【题型】填空题　【知识点】平面几何　【难度】medium
已知 \(n\) 是大于 3 的正整数，平面直角坐标系 \(xOy\) 中，正 \(n\) 边形 \(P_1P_2\cdots P_n\) 内接于单位圆。若集合 \(S = \{P \mid |PO| \le |PP_i|, i = 1,2,\cdots,n\}\)，则集合 \(S\) 表示的平面区域的面积为\underline{\quad\quad\quad}。（结果用 \(n\) 表示）
【解答】
\textbf{【答案】} $\dfrac{n}{4}\tan\dfrac{\pi}{n}$

\vspace{0.5em}

\textbf{【分析】} 根据给定信息，确定集合 \(S\) 表示的平面区域，再结合三角形面积求解即得。

\vspace{0.5em}

\textbf{【详解】} 由 \(|PO| \le |PP_i|\)，得点 \(P\) 在线段 \(OP_i\) 的垂直平分线分平面含点 \(O\) 一侧的区域，

线段 \(OP_1\) 的垂直平分线与线段 \(OP_2\) 的垂直平分线交于点 \(P_{12}\)，线段 \(OP_2\) 的垂直平分线与线段 \(OP_3\) 的垂直平分线交于点 \(P_{23}\)，

照此进行，线段 \(OP_n\) 的垂直平分线与线段 \(OP_1\) 的垂直平分线交于点 \(P_{n1}\)，

集合 \(S\) 表示的平面区域是正 \(n\) 边形 \(P_{12}P_{23}P_{34}\cdots P_{n1}\) 及内部，其内切圆半径为 \(\dfrac{1}{2}|OP_1| = \dfrac{1}{2}\)，

显然 \(\angle P_{12}OP_{23} = \dfrac{2\pi}{n}\)，\(|P_{12}P_{23}| = 2 \times \dfrac{1}{2}|OP_2|\tan\dfrac{\pi}{n} = \tan\dfrac{\pi}{n}\)，
\[
S_{\triangle OP_{12}P_{23}} = \dfrac{1}{2} \times \dfrac{1}{2} \times |P_{12}P_{23}| = \dfrac{1}{4}\tan\dfrac{\pi}{n},
\]
所以集合 \(S\) 表示的平面区域的面积为 \(\dfrac{n}{4}\tan\dfrac{\pi}{n}\)。

故答案为：$\dfrac{n}{4}\tan\dfrac{\pi}{n}$

\vspace{0.5em}

\textbf{【点睛】} 关键点睛：由题设信息，确定集合 \(S\) 表示的平面区域对应的图形是求解本题的关键。
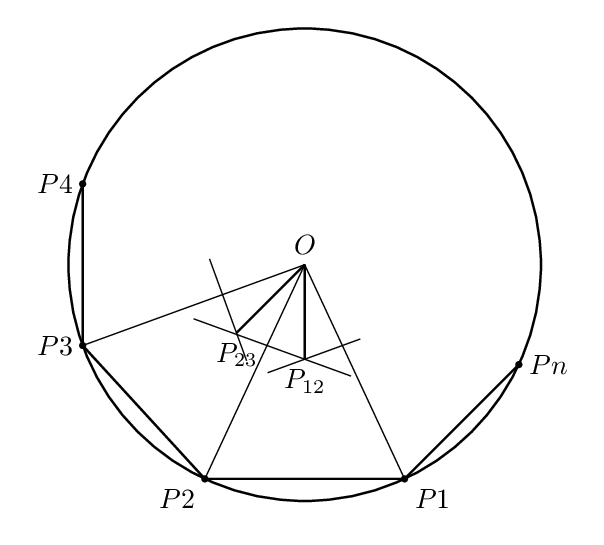